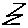
Label: zigzag